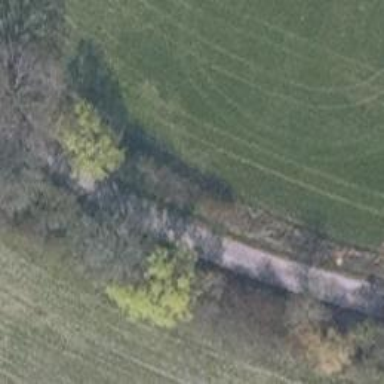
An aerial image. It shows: Unclassified road with grade 1 track type.